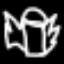
Label: angel